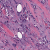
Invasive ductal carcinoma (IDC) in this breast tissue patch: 1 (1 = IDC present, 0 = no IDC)